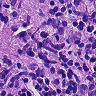
Metastatic tissue present: yes